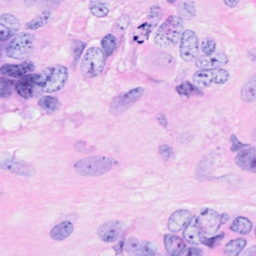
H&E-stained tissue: Breast